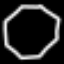
Label: octagon